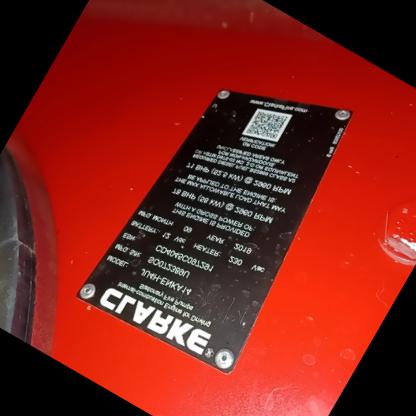
Klasa: tabliczka-znamionowa